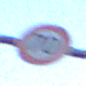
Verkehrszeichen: Geschwindigkeit70
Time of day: SunriseSunset
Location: Outdoor (Urban)
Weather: Clear
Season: NotSpecified
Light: Natural